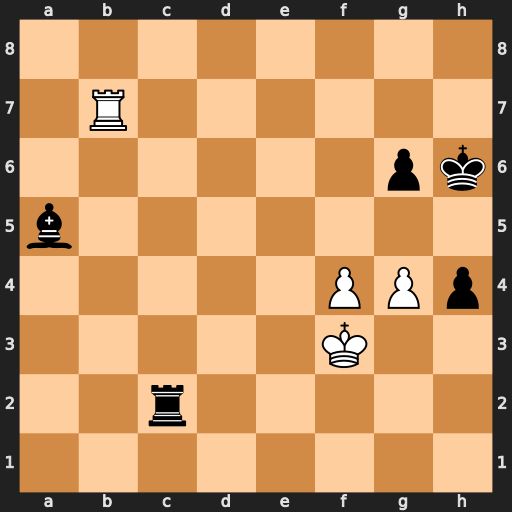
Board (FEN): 8/1R6/6pk/b7/5PPp/5K2/2r5/8
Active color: w
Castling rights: -
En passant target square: -
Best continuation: g5+ Kh5 Rh7#